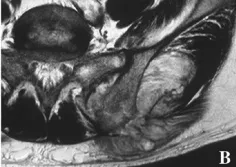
Case 2. (B) T2-weighed images confirmed a heterogenous hyperintense lesion.
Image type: radiology (mri)